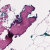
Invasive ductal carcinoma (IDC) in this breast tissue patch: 0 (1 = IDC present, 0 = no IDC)